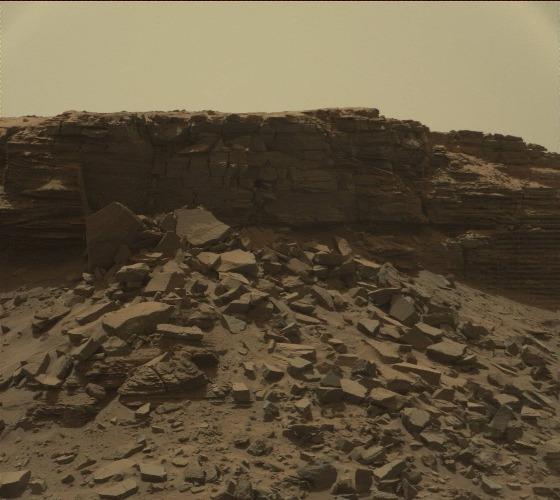
Terrain classes present: Bedrock, Gravel / Sand / Soil, Rock, Shadow, Sky / Distant Mountains